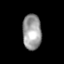
Tissue: skin
Cell type: Epithelial cells
Senescence score: 0.252
Nuclear area (px): 649
Mean DAPI intensity: 157.297